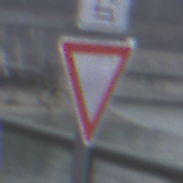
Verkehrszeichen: VorfahrtGewaehren
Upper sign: RichtungsangabeDurchPfeile9
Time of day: MorningAfternoon
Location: Outdoor (Suburban)
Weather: Overcast
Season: NotSpecified
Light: Natural